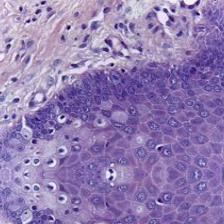
Diagnosis: Normal